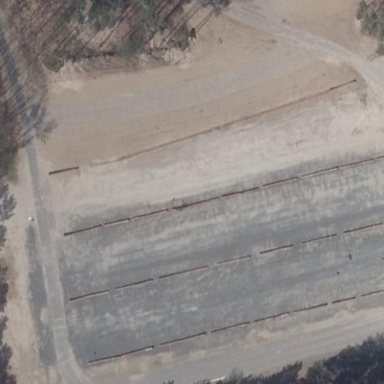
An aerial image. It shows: Parking area with compacted surface.